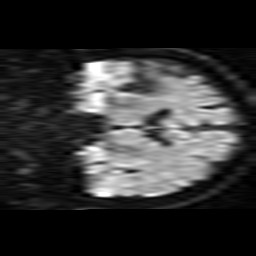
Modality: TRACE
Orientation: coronal
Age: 53
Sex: male
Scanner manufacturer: philips
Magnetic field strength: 1.5 T
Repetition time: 4.985 s
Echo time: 0.07744 s